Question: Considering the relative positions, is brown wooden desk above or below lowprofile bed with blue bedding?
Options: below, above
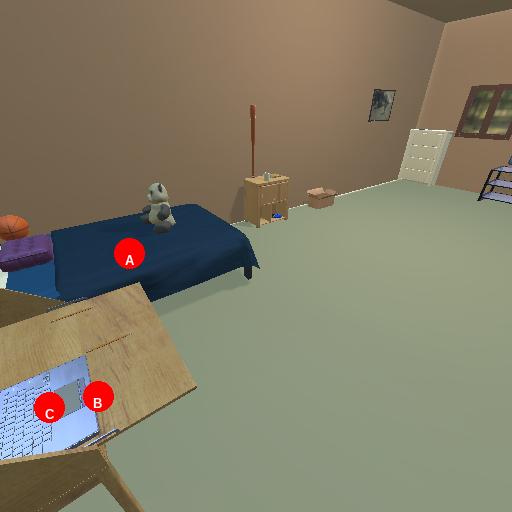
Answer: below